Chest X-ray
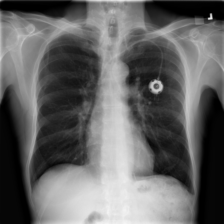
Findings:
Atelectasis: negative
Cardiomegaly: negative
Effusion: negative
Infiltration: negative
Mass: negative
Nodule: negative
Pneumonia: negative
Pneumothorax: negative
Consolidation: negative
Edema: negative
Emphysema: negative
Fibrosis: negative
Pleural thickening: negative
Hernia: negative